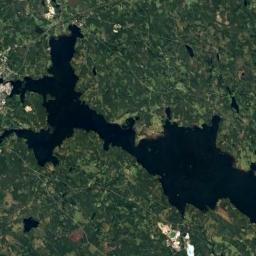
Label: lake